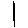
Label: line